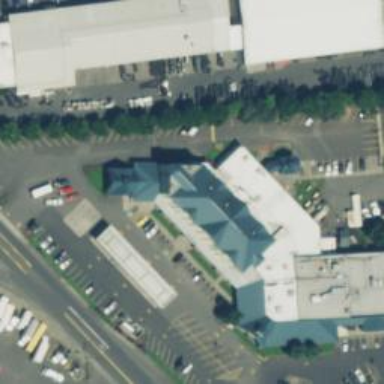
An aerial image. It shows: Convenience shop.